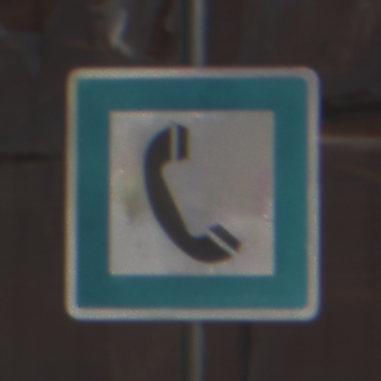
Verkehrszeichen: Fernsprecher
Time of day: MorningAfternoon
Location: Outdoor (Nature)
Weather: Clear
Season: Summer
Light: Natural